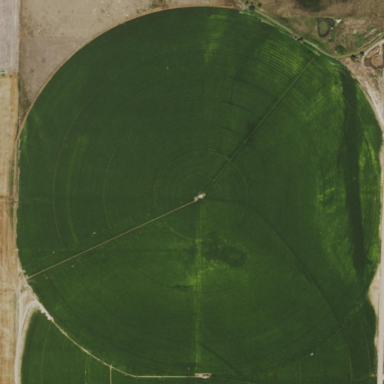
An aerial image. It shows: Farmland with pivot irrigation system.